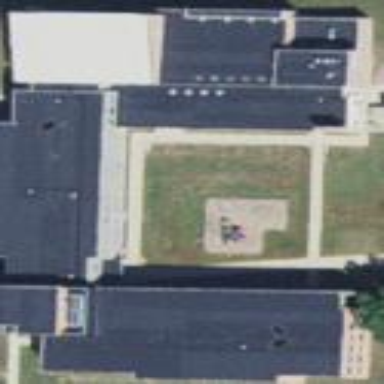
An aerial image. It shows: School building.